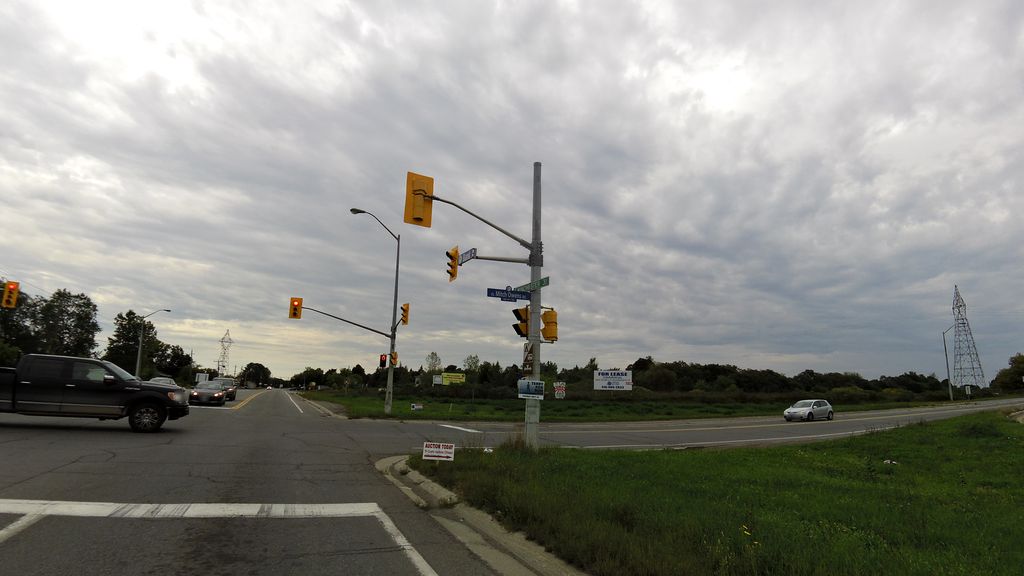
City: ottawa-gatineau